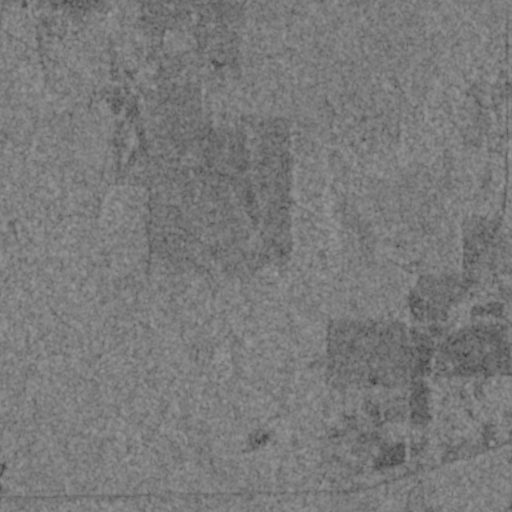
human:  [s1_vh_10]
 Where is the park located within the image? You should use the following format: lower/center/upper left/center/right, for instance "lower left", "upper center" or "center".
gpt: The park is located in the lower right of the image.
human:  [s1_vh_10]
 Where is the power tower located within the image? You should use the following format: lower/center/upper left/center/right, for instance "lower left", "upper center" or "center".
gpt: There is no power tower in the image.

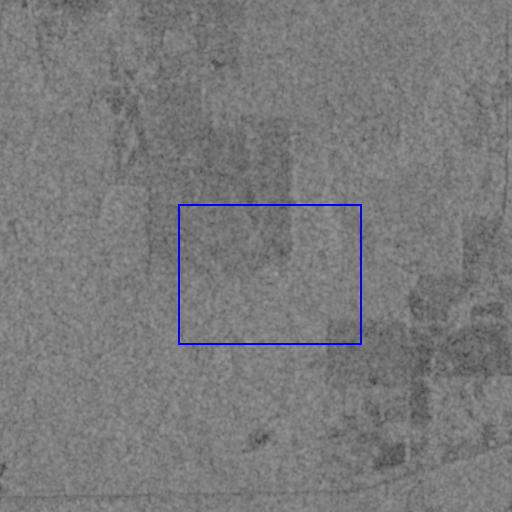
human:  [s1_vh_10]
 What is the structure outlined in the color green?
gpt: There is no green outline.
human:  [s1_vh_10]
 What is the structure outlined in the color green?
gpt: There is no structure outlined in green.